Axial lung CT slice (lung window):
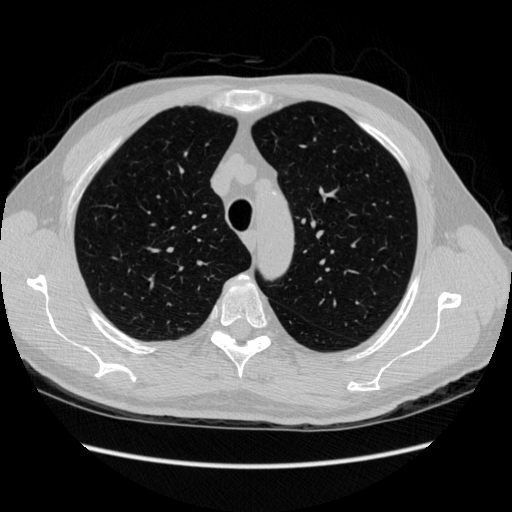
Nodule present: no